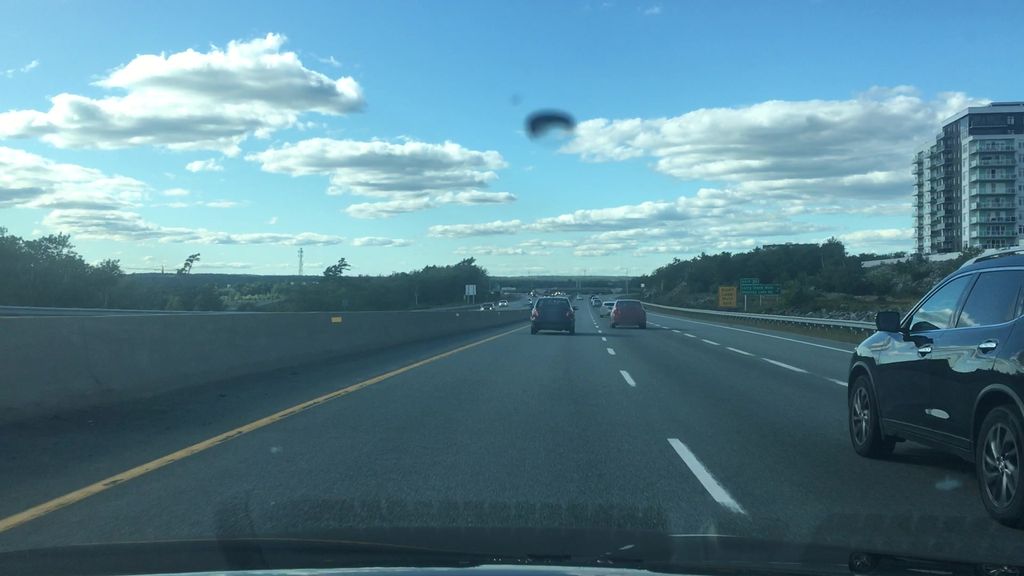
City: halifax